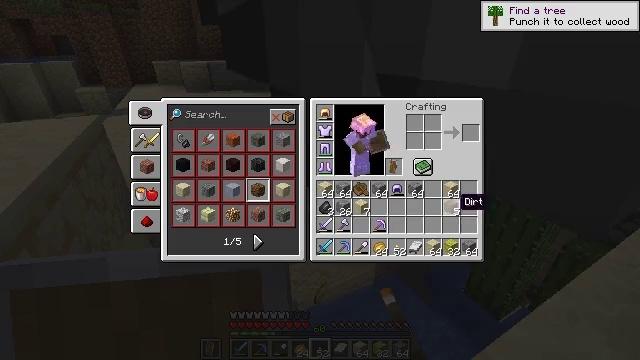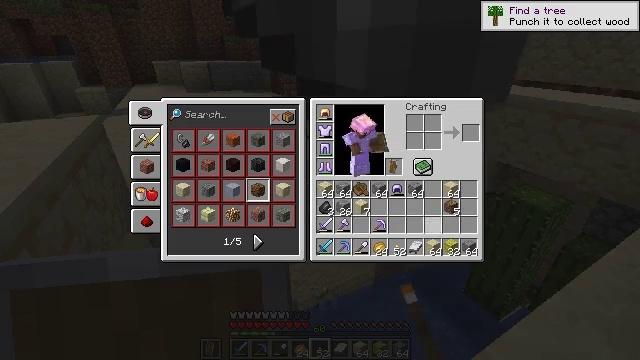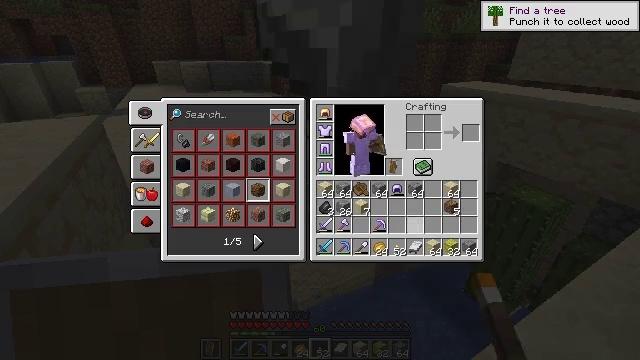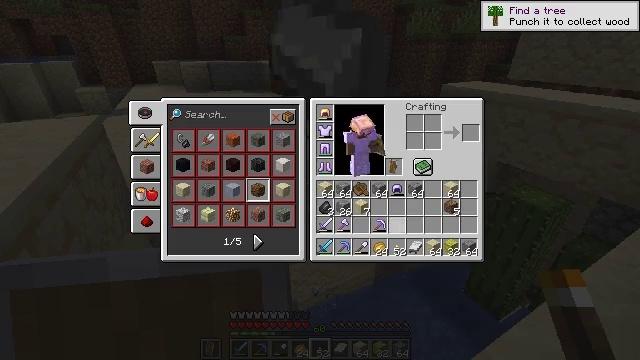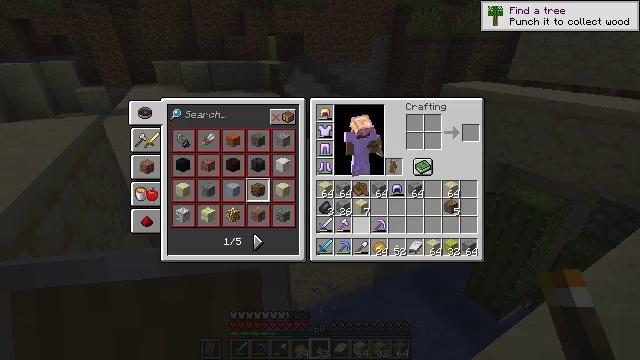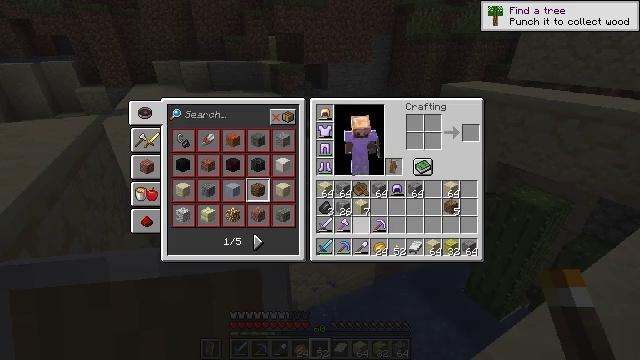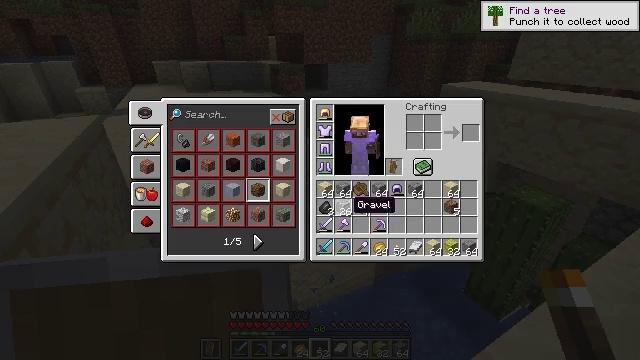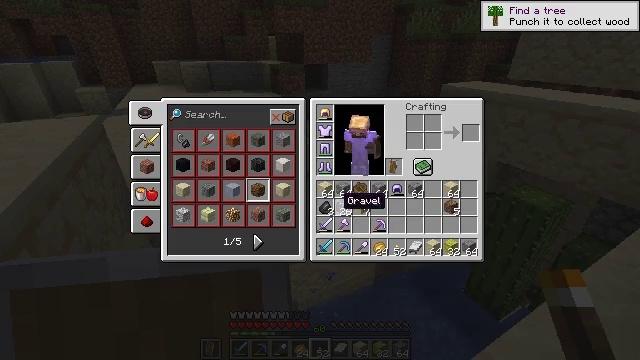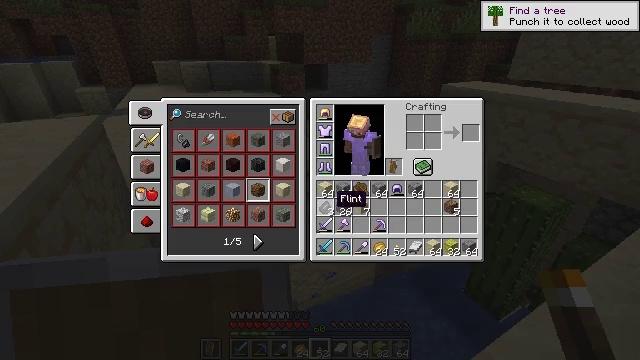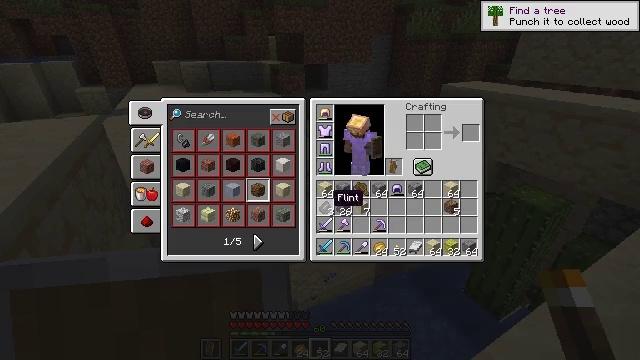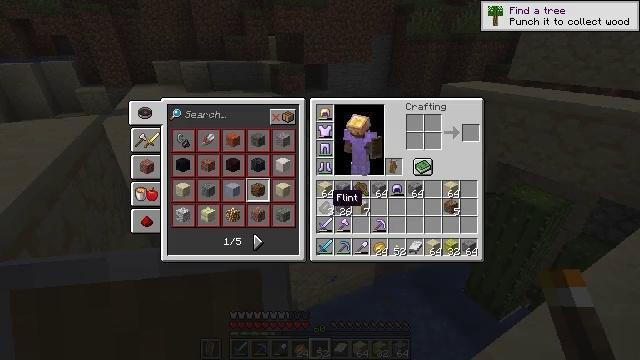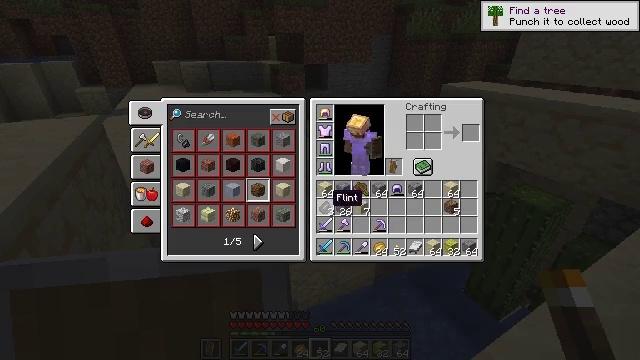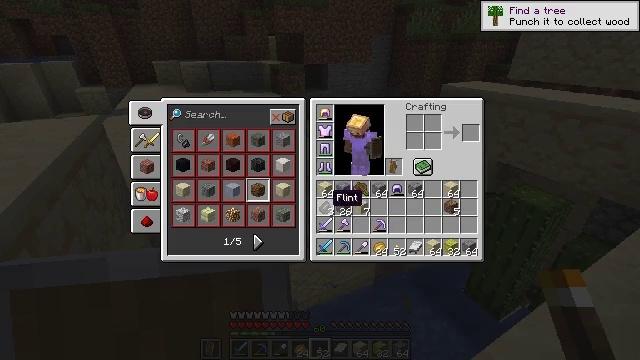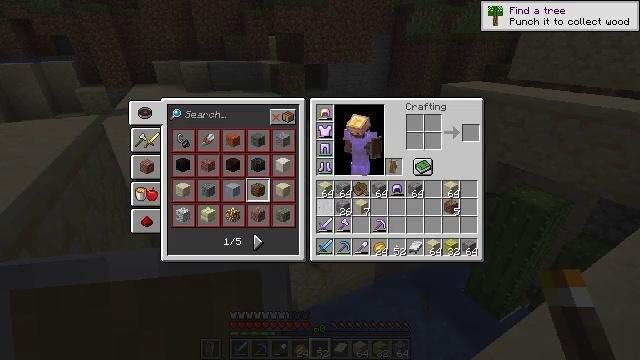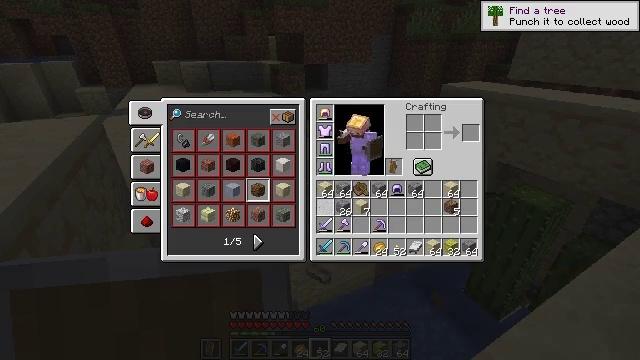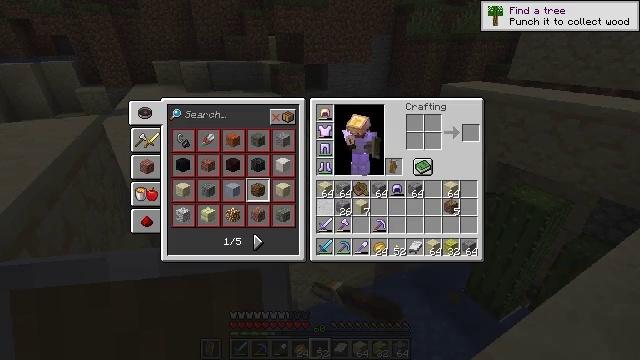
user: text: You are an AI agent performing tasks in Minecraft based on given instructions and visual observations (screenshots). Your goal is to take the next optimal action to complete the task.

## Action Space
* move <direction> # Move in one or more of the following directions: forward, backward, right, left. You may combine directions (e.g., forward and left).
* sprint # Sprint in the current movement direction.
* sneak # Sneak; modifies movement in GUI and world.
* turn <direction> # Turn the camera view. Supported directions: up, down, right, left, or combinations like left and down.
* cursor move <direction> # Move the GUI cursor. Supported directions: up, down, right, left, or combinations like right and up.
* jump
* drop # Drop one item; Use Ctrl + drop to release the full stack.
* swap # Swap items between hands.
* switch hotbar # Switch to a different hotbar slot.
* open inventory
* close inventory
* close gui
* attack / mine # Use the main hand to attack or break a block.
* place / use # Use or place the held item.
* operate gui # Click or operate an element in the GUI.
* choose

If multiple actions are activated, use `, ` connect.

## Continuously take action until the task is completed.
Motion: motion action
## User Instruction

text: Remove a flint from the inventory.
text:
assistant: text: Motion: sprint, cursor move left and down, open gui
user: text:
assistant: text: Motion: sprint, cursor move left
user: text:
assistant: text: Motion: sprint, cursor move left
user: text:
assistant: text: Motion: sprint, cursor move left
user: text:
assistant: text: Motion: sprint, cursor move left
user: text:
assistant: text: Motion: sprint, cursor move left
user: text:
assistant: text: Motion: sprint, cursor move left
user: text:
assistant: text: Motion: sprint
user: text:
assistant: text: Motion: sprint
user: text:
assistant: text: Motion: sprint
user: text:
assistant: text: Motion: sprint
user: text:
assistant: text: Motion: sprint
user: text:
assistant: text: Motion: sprint, drop
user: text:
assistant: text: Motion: sprint, drop
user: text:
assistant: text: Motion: sprint
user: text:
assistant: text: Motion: sprint
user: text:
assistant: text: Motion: sprint
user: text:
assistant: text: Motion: sprint